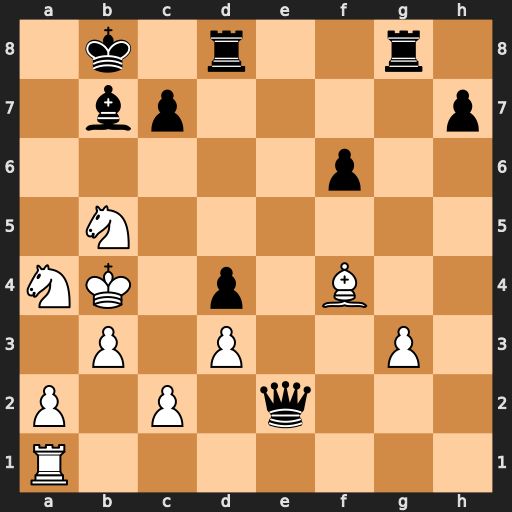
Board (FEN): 1k1r2r1/1bp4p/5p2/1N6/NK1p1B2/1P1P2P1/P1P1q3/R7
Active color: w
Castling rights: -
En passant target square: -
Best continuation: Bxc7+ Kc8 Nb6#